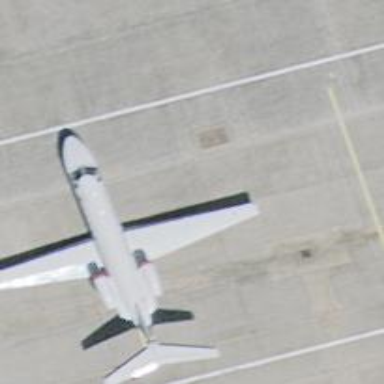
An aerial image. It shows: Airport parking position.